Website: macys
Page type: delivery-shipping
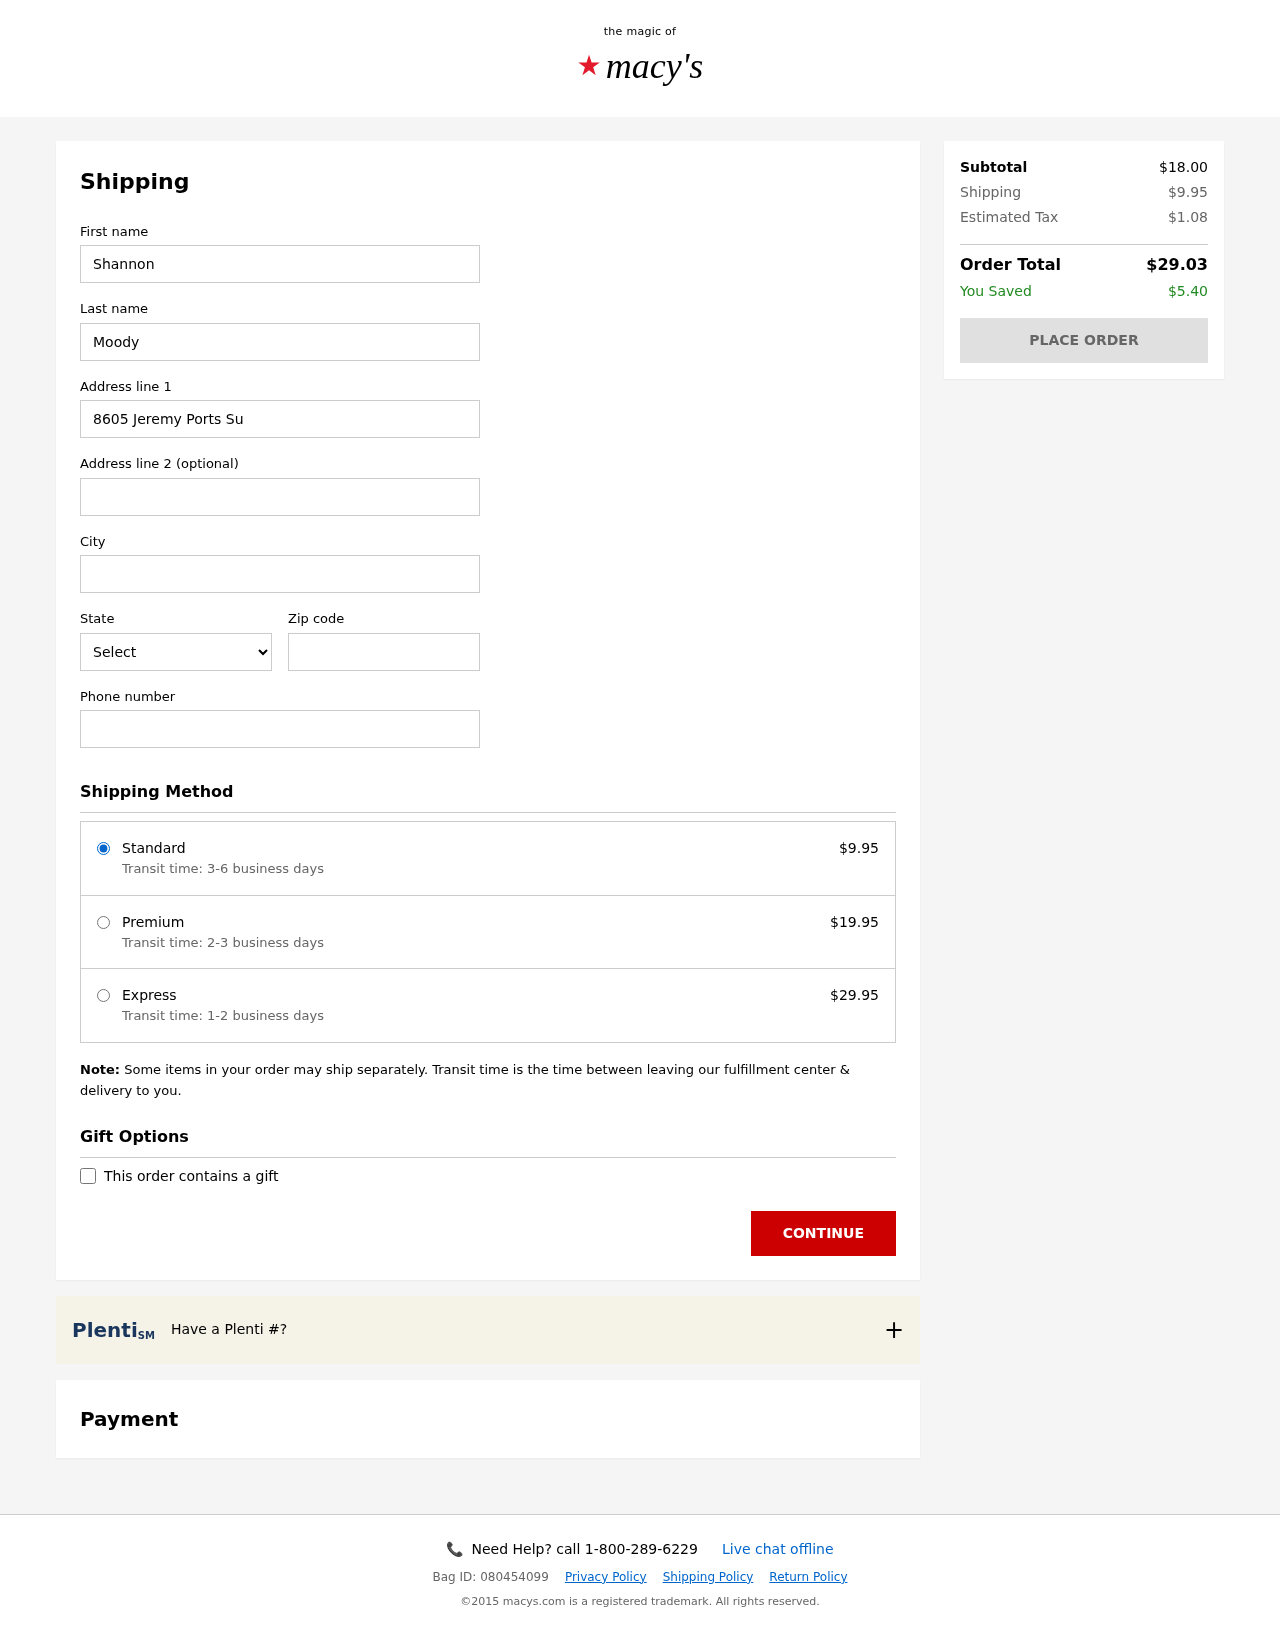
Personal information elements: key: PII_CITY
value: Davisbury
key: PII_FIRSTNAME
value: Shannon
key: PII_LASTNAME
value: Moody
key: PII_PHONE
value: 3984526946
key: PII_POSTCODE
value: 27371
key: PII_STATE_ABBR
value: SC
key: PII_STREET
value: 8605 Jeremy Ports Suite 240
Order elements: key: ORDER_SHIPPING_COST
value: $9.95
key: ORDER_SHIPPING_PREMIUM
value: $19.95
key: ORDER_SHIPPING_EXPRESS
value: $29.95
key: ORDER_SUBTOTAL
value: $18.00
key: ORDER_TAX
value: $1.08
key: ORDER_TOTAL
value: $29.03
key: ORDER_SAVINGS
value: $5.40